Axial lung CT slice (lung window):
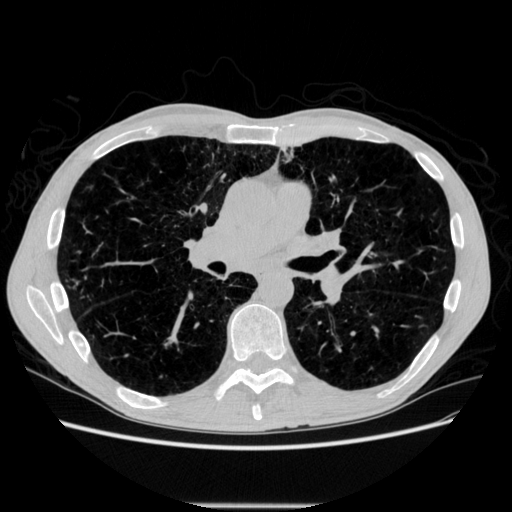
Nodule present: no